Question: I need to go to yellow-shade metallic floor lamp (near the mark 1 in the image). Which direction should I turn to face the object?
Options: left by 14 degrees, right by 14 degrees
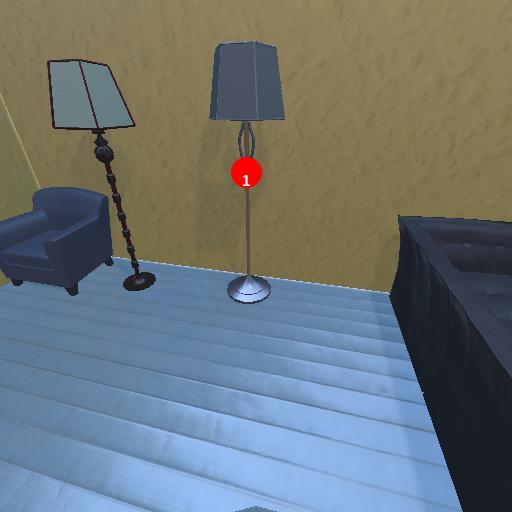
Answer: left by 14 degrees